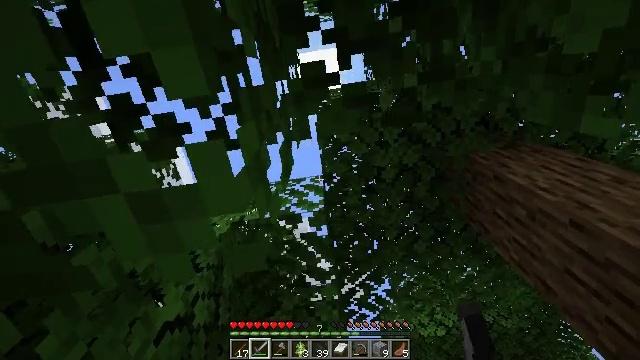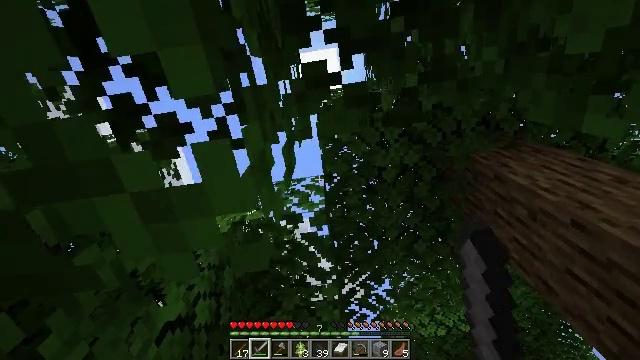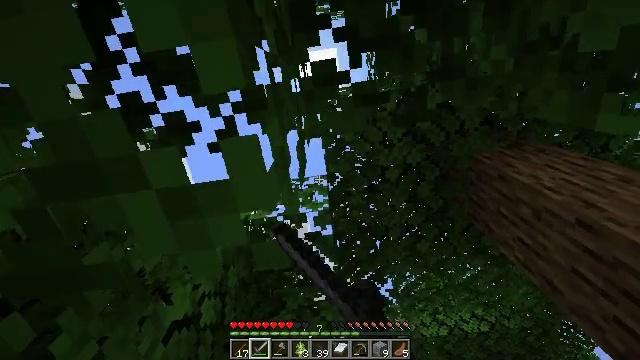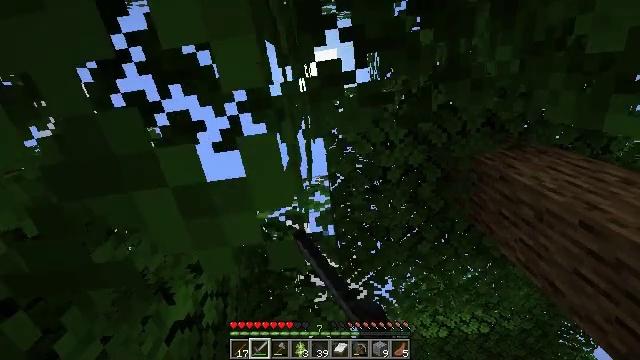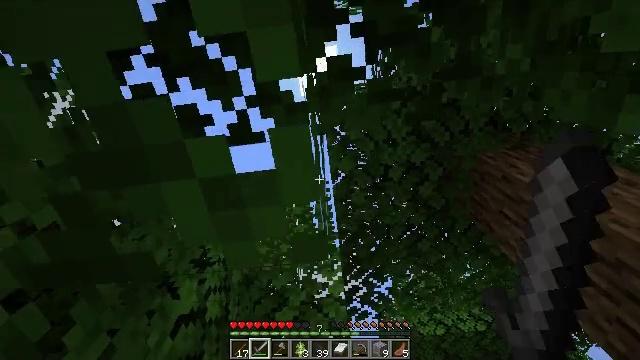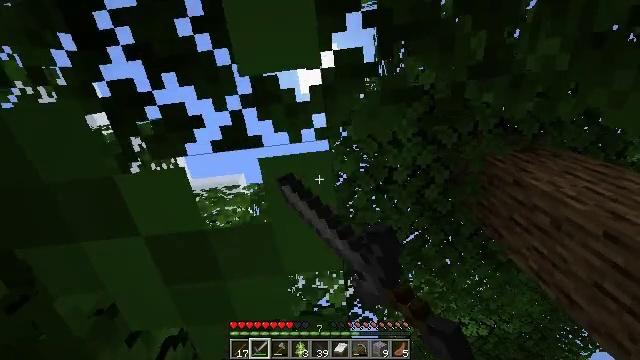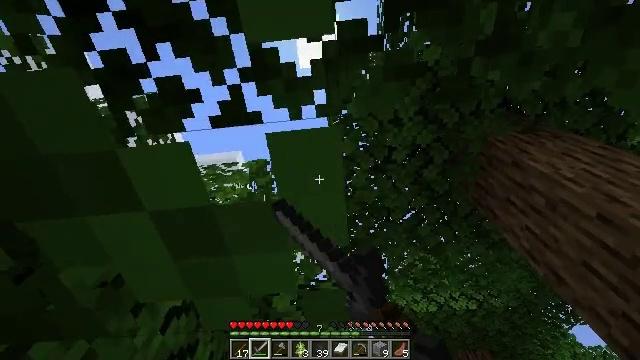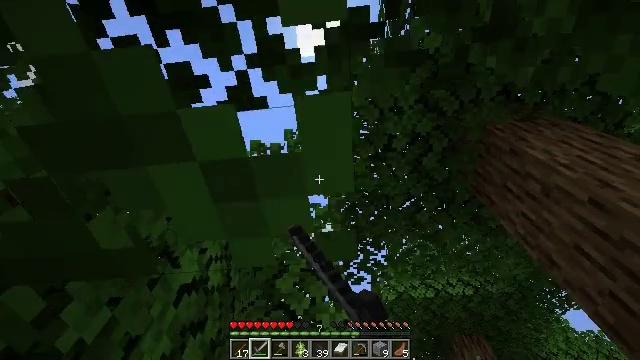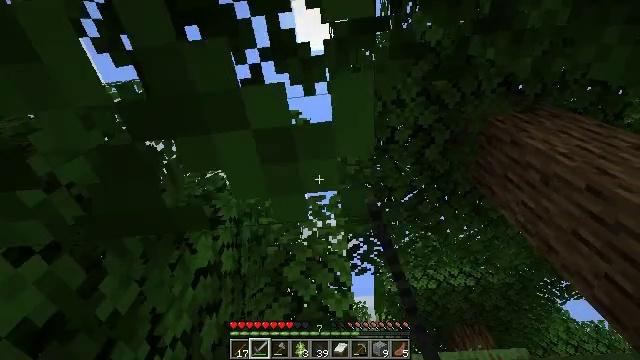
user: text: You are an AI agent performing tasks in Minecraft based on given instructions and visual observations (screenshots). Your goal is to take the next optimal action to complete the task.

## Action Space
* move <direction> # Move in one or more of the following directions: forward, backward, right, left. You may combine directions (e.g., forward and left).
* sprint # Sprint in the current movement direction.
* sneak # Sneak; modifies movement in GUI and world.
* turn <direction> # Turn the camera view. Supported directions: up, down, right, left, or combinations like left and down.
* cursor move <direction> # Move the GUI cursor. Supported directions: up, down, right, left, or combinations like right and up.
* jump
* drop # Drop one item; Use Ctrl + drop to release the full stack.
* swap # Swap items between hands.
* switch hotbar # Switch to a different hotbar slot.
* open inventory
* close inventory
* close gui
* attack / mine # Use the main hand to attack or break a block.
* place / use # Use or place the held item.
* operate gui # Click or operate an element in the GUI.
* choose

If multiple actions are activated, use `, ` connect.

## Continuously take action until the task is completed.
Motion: motion action
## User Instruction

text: Remove oak leaves from branches.
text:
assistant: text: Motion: move forward, sprint, attack / mine
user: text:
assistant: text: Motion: move forward, sprint, attack / mine
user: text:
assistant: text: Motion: move forward, sprint, attack / mine
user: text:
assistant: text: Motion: move forward, sprint, attack / mine
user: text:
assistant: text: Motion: move forward, sprint, jump
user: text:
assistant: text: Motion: move forward, sprint, turn down, jump
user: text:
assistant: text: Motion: move forward, sprint, turn down, jump
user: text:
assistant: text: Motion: move forward, sprint, jump
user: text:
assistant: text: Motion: sprint, jump